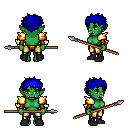
a pixel art fantasy rpg character, female body template, orc, green skin, gold arm armor, gold greaves, blue bedhead hairstyle, leather bracers, black shoes, spear, four views (front, back, left, right), 2x2 character sprite sheet, small pixel art, hard edges, no anti-aliasing